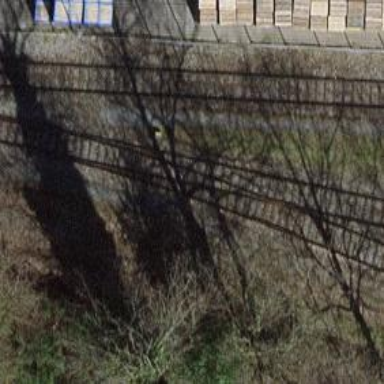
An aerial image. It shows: Railway switch.